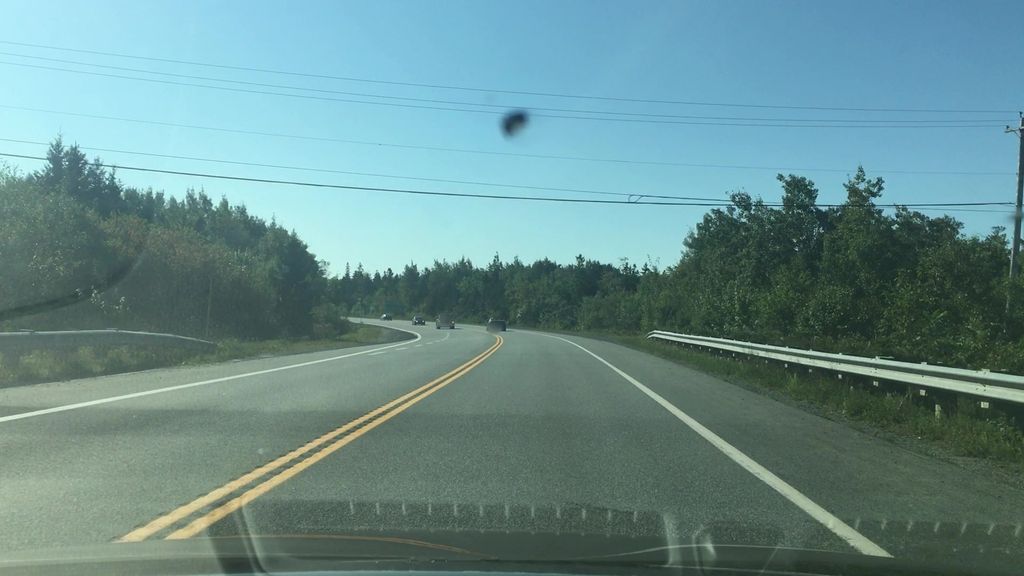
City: halifax